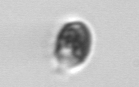
Label: Balanion